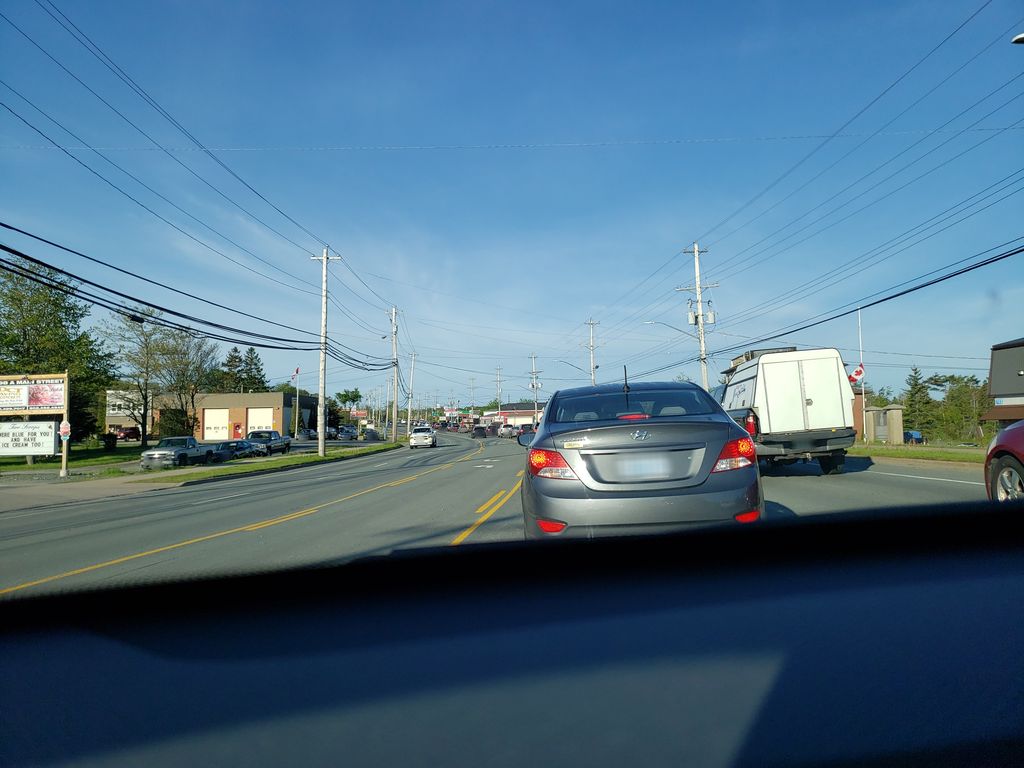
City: halifax